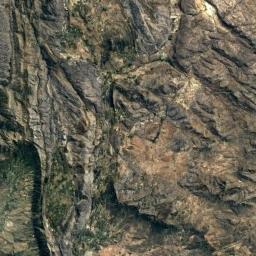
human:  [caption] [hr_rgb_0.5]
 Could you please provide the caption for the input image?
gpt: The mountain is full of black soil .

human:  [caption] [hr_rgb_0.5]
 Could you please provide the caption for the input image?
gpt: The mountain has a rugged surface and its rocks are brown .

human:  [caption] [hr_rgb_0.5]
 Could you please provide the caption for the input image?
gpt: Thirty percent of the area on this mountain is covered by vegetation .

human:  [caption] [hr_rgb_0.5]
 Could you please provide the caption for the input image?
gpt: The mountains are winding and undulating .

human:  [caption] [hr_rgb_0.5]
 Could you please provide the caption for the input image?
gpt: There are some ravines on the brown mountain .